Question: I currently have a div element with a repeat-y background and a child div interrupts the current background.
How can I stop this from happening?
'''
<div id="content">
<div id="container-top"></div>
<div id="container-body">
<div id="container-right">
<h1>LOGIN</h1>
<br />
<h1>CLICK HERE</h1>
</div>
<div id="container-left">
<h1 style="padding-left: 50px; font-weight: bold; color: #000000;">NEWS</h1>
</div>
</div>
<div id="container-bottom"></div>
</div>
'''
CSS:
#content {
float:left;
margin: 5px auto;
border: red 1px solid;
}
'''
#container-top {
width: 800px;
height: 23px;
background: url(http://cdn2.tribalwars.net/graphic/index/sprites.png) no-repeat 0 -39px;
}
#container-body {
padding: 15px;
overflow: visible;
background: url(http://cdn2.tribalwars.net/graphic/index/bg-content-line.jpg) repeat-y;
}
#container-right {
float: right;
width: 275px;
}
#container-left {
float: left;
width: 440px;
}
#container-bottom {
width: 800px;
height: 23px;
background: url(http://cdn2.tribalwars.net/graphic/index/sprites.png) no-repeat 0 -56px;
clear: both;
}
'''
If you go to  you can
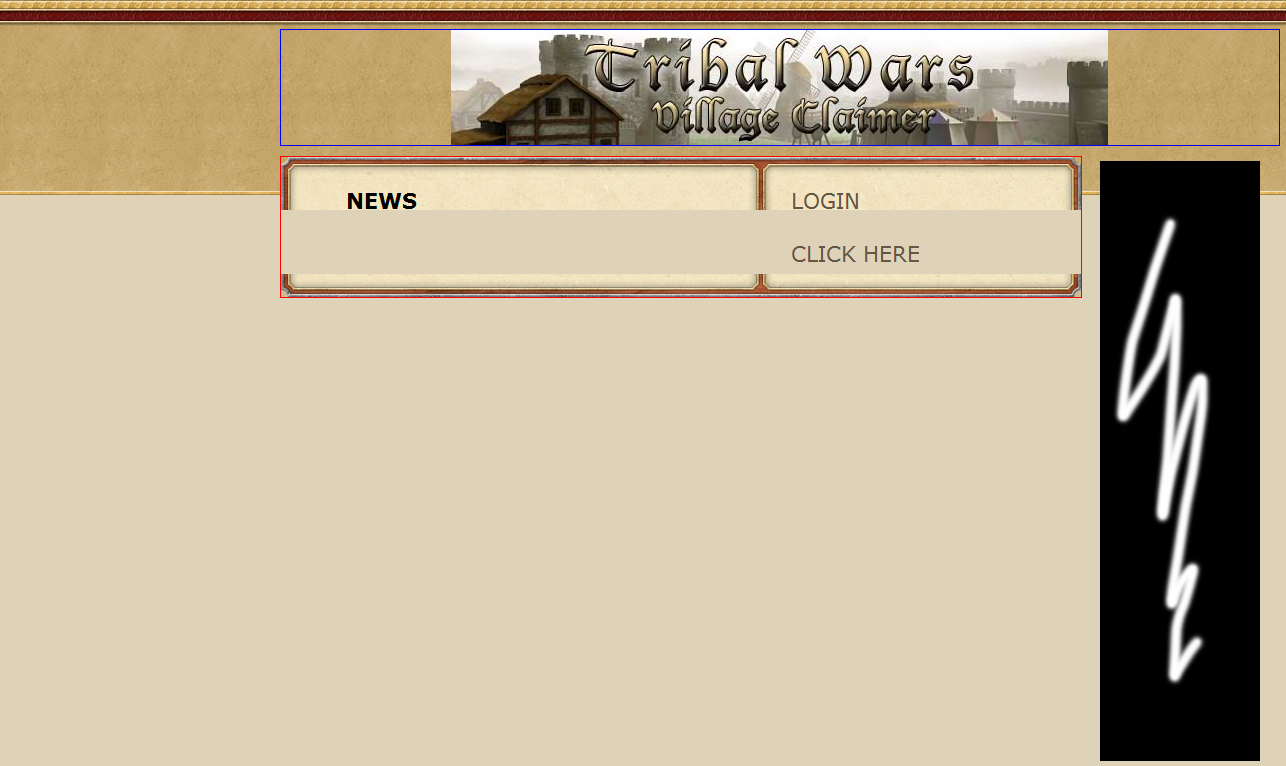
Answer: you need to make your container overflow hidden cause you are floating childs.
checkout code at <URL>